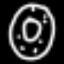
Label: donut